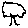
Label: tree